Question: When I implement InAppBilling, the Following screen appears.. I used this link
- <URL>
for implementing InAppBilling
so where am I wrong?

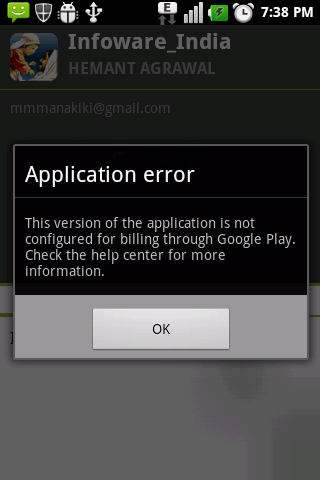
Answer: Most likely you are using a version of the app that is signed with your debug key or you are trying to purchase using your developer account which is not allowed.
You should also have uploaded an apk to Play store that has the billing permissions (although you do not need to publish it)
You need to sign your apk with your release key. Trying to purchase in debug mode will not work.
See this link for full testing instructions.
<URL>